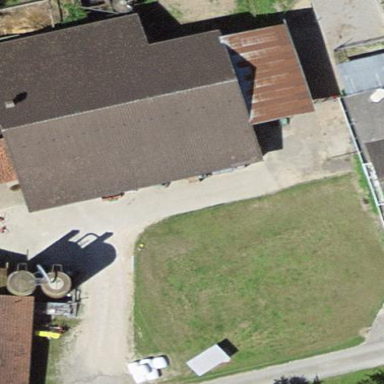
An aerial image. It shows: Farm with farmyard.